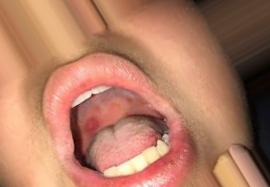
Condition: Mouth Ulcer